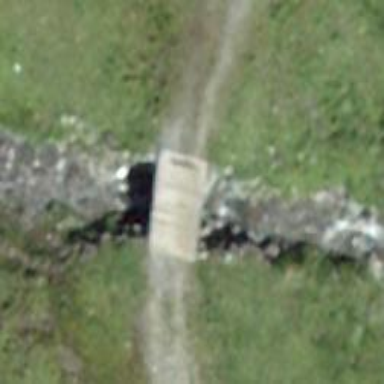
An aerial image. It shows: Track road on bridge.